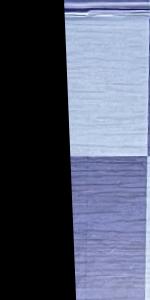
Label: Empty